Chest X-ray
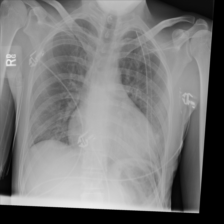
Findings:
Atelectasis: negative
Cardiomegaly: positive
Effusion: negative
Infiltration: positive
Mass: negative
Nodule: negative
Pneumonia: negative
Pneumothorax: negative
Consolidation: negative
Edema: negative
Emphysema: negative
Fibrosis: negative
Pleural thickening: negative
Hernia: negative